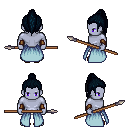
a pixel art fantasy rpg character, male body template, dark elf, purple skin, overskirt, white pants, raven long topknot hairstyle, cloth bracers, brown slippers, spear, four views (front, back, left, right), 2x2 character sprite sheet, small pixel art, hard edges, no anti-aliasing